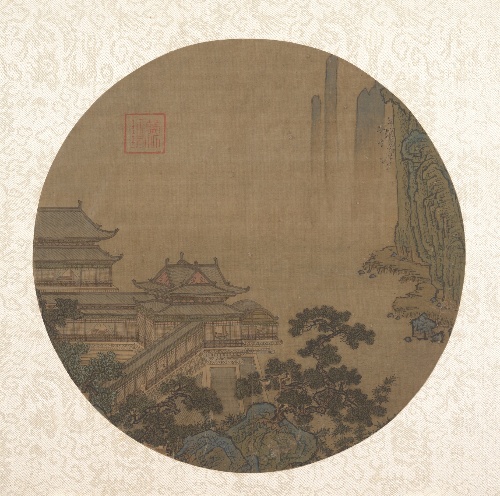
Title: 明/清   佚名   仙山樓閣圖   團扇頁|Palace
Artist: Unidentified artist
Object type: Fan mounted as an album leaf
Classification: Paintings
Medium: Fan mounted as an album leaf; ink and color on silk
Culture: China
Period: Ming (1368–1644) or Qing dynasty (1644–1911)
Dimensions: Image: 8 7/8 × 8 7/8 in. (22.5 × 22.5 cm)
Department: Asian Art
Credit line: John Stewart Kennedy Fund, 1913
Accession year: 1913
Repository: Metropolitan Museum of Art, New York, NY
Tags: Landscapes|Palaces